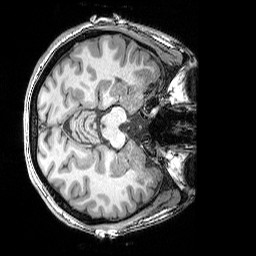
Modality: T1w
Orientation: axial
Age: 25
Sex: female
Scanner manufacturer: siemens
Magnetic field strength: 3 T
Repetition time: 2.25 s
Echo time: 0.00418 s